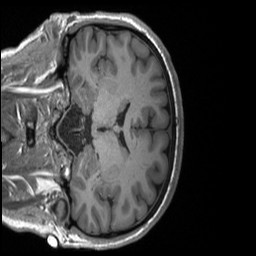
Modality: T1w
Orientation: coronal
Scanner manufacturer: siemens
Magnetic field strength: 3 T
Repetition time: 2.4 s
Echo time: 0.00224 s